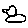
Label: bird